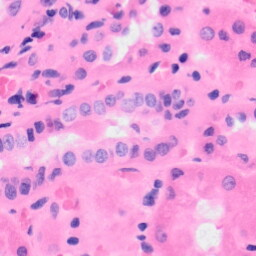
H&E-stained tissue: Kidney